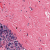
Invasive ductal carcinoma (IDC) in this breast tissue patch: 0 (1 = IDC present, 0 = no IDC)